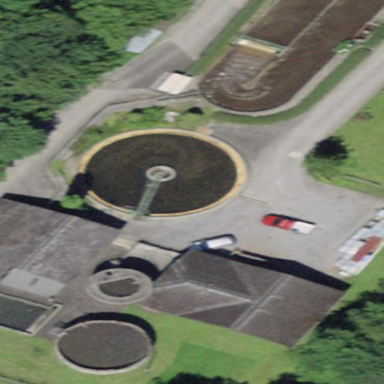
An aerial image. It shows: Wastewater plant surrounded by fence.